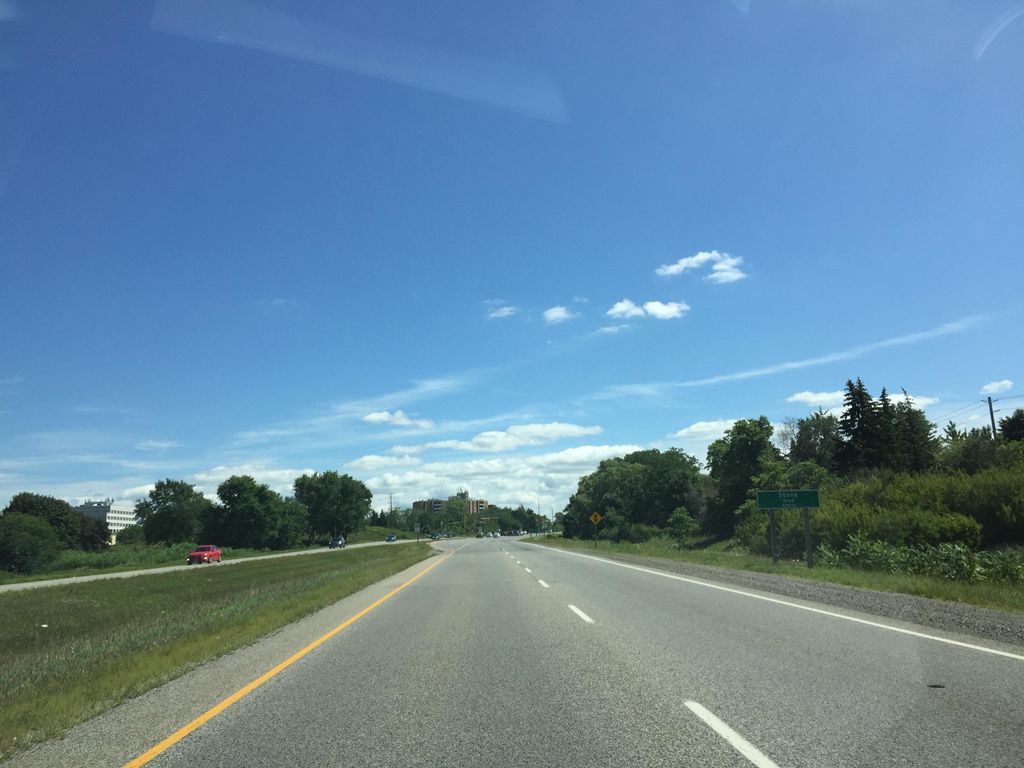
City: kitchener-waterloo